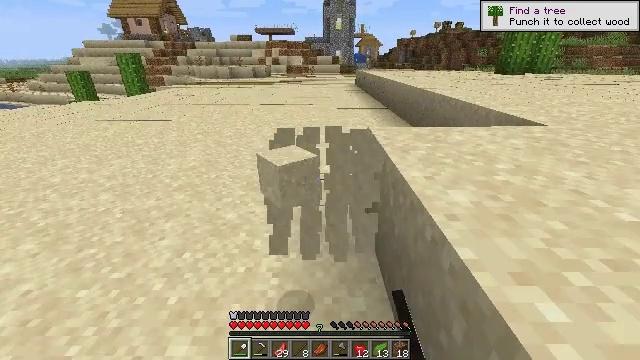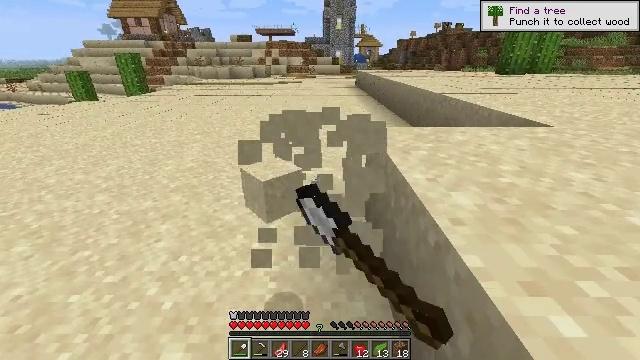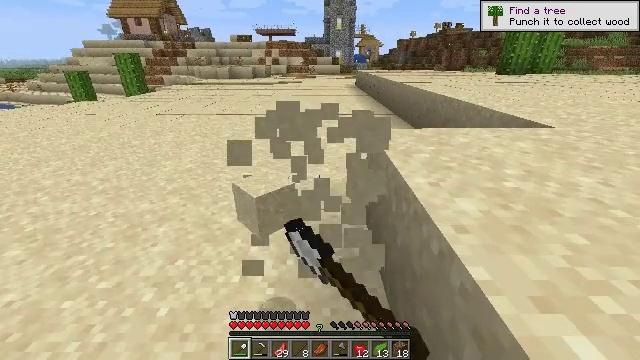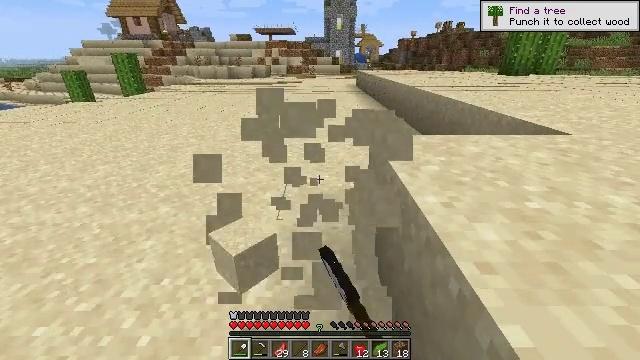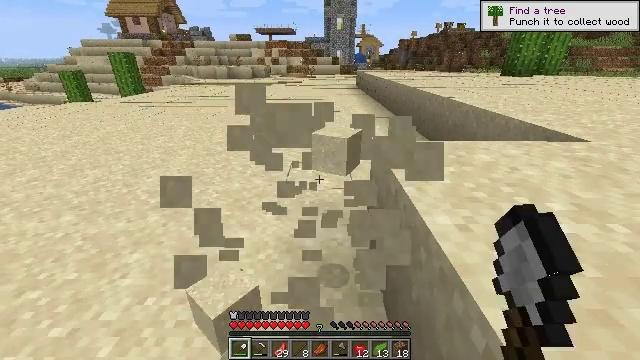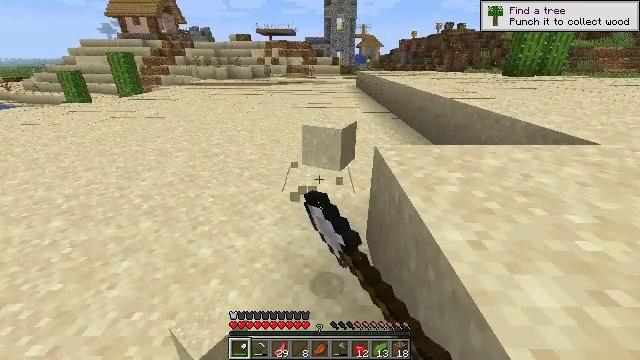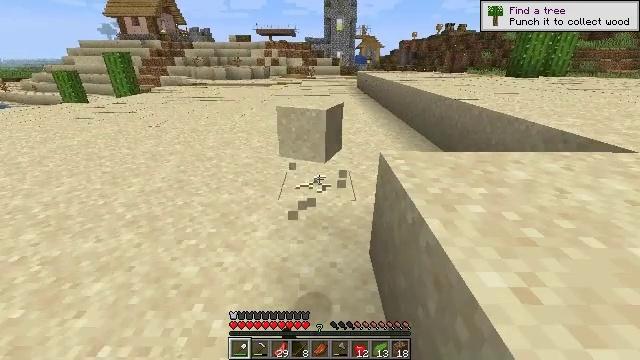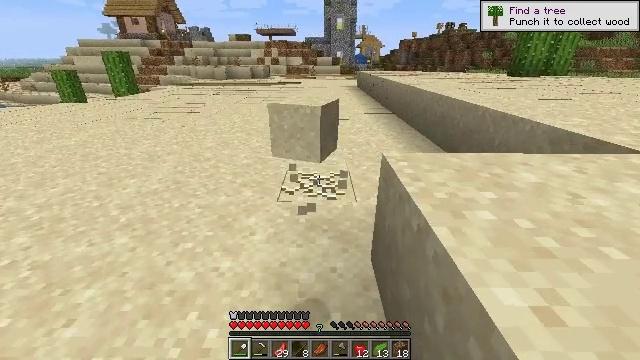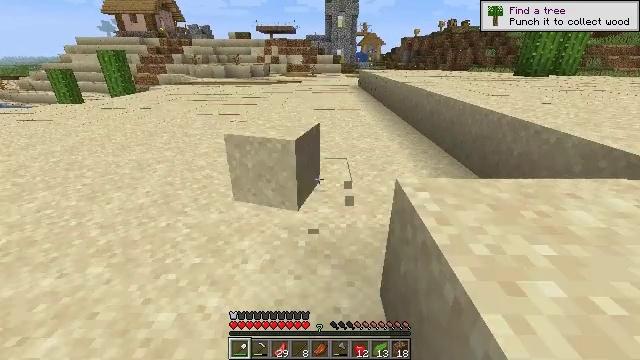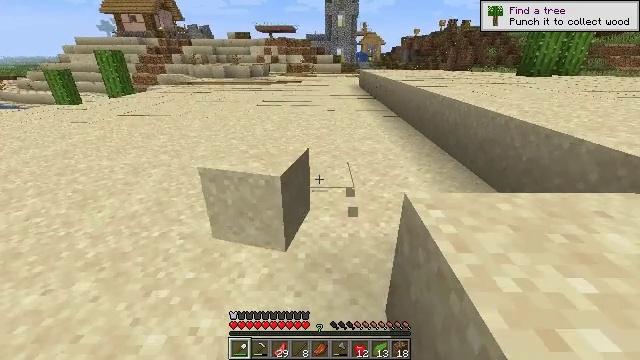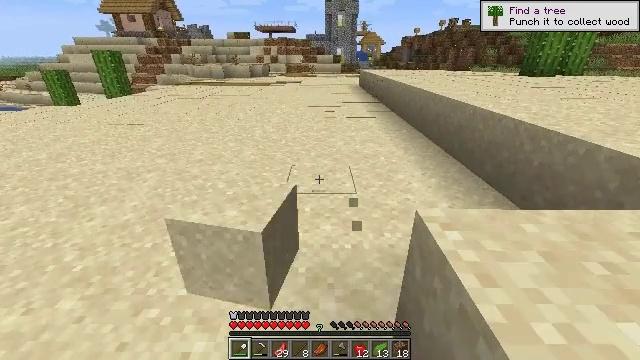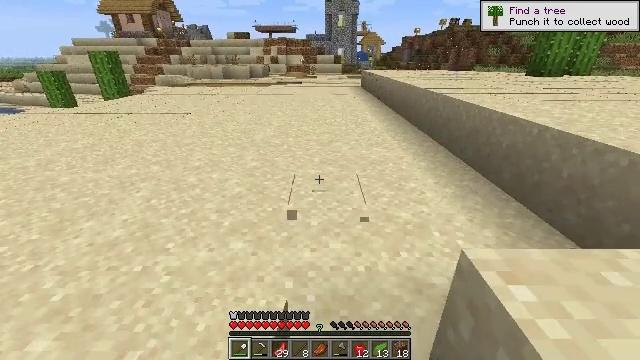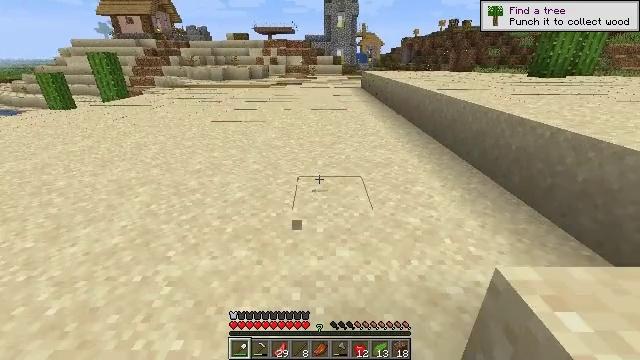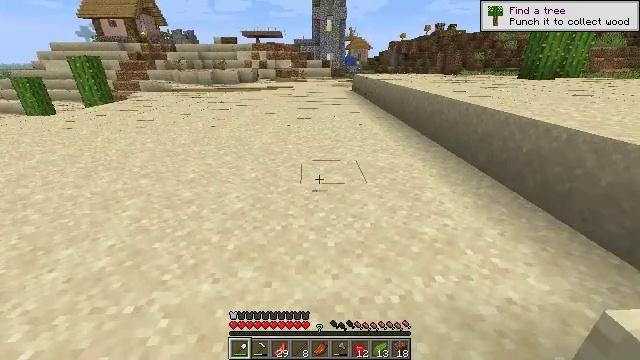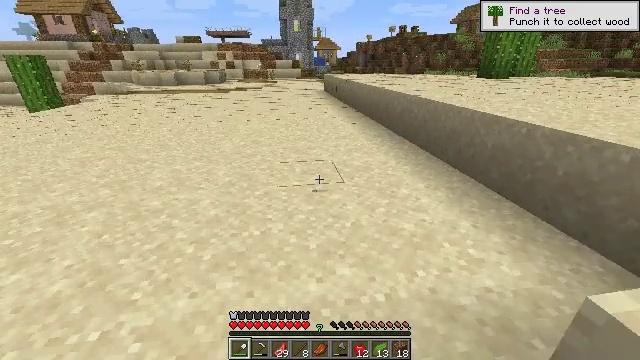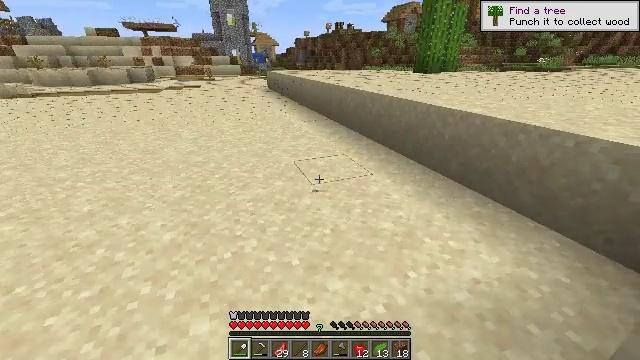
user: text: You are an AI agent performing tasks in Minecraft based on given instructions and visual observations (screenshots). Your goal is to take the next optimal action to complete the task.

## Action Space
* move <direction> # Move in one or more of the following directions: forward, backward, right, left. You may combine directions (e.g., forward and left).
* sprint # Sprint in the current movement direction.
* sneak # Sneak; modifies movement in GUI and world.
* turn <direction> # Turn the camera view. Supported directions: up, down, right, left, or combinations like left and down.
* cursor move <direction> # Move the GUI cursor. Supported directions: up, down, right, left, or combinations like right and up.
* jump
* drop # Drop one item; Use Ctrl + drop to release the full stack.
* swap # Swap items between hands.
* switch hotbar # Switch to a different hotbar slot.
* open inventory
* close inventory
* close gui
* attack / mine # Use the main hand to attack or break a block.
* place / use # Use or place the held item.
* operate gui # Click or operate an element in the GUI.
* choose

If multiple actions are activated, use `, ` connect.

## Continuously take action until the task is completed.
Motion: motion action
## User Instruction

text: Attack the ground to gather sand.
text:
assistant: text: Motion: attack / mine
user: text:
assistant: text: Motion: move forward, attack / mine
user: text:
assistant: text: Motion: move forward, attack / mine
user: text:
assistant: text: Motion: move forward, attack / mine
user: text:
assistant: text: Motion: move forward, attack / mine
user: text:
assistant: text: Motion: move forward, attack / mine
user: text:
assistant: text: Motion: move forward, attack / mine
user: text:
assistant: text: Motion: move forward
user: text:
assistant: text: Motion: move forward
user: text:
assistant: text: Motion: move forward
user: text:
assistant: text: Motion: move forward and move left
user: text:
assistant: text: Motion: move forward and move left
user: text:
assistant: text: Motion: move forward and move left, turn right
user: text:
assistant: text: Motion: move forward and move left, turn right
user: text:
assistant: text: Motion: move forward and move left, turn right
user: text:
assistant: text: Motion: move forward and move left, turn right and down
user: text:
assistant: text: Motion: move forward and move left, turn right
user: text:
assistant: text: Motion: move forward and move left, turn right
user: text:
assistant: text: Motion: move forward and move left, turn right
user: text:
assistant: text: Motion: move forward and move left, turn right
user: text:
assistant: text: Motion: move forward and move left, turn right
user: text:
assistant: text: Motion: move forward and move left, turn right
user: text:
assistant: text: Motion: move forward and move left, turn right
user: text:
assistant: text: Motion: move forward and move left, turn right
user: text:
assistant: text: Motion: move forward and move left, turn right and down
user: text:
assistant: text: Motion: move forward and move left, turn right
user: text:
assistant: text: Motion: turn right
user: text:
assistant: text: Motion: attack / mine
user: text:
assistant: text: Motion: attack / mine
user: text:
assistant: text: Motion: turn right, attack / mine